Interaction volume radius: 10 \u00c5
Interaction volume height: 10 \u00c5
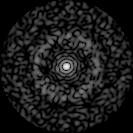
Disorder parameter: 0.8489